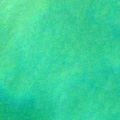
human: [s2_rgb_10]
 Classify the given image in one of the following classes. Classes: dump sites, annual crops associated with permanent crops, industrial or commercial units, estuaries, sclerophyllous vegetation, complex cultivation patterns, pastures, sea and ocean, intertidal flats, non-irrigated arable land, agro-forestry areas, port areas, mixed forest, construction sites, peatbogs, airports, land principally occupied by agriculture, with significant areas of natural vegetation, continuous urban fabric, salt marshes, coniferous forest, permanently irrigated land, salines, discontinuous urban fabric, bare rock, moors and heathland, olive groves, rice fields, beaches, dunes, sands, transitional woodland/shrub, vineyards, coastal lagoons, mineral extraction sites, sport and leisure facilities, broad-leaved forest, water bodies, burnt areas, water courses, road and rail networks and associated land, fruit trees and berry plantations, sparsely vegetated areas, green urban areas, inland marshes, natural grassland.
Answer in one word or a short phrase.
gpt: sea and ocean